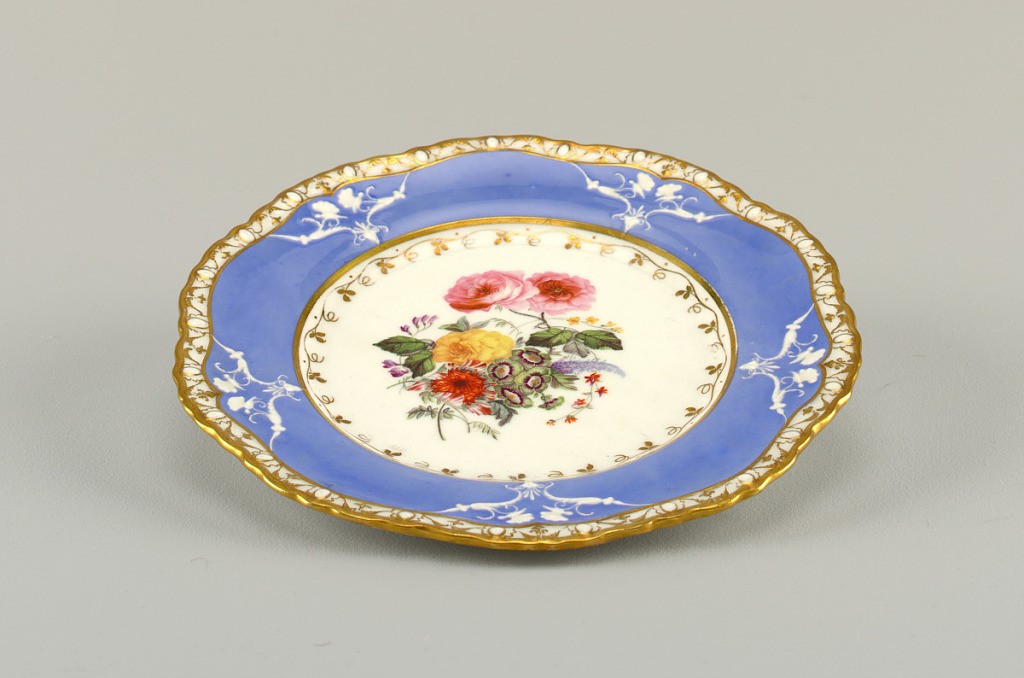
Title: Plate, from a Dessert Service
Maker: Spode Ceramic Works, English, established 1776
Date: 1821–1833
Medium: porcelain (feldspar), vitreous enamel, gold
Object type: plate
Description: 1959-155-1-i: Circular form with scalloped edge and shallow well...